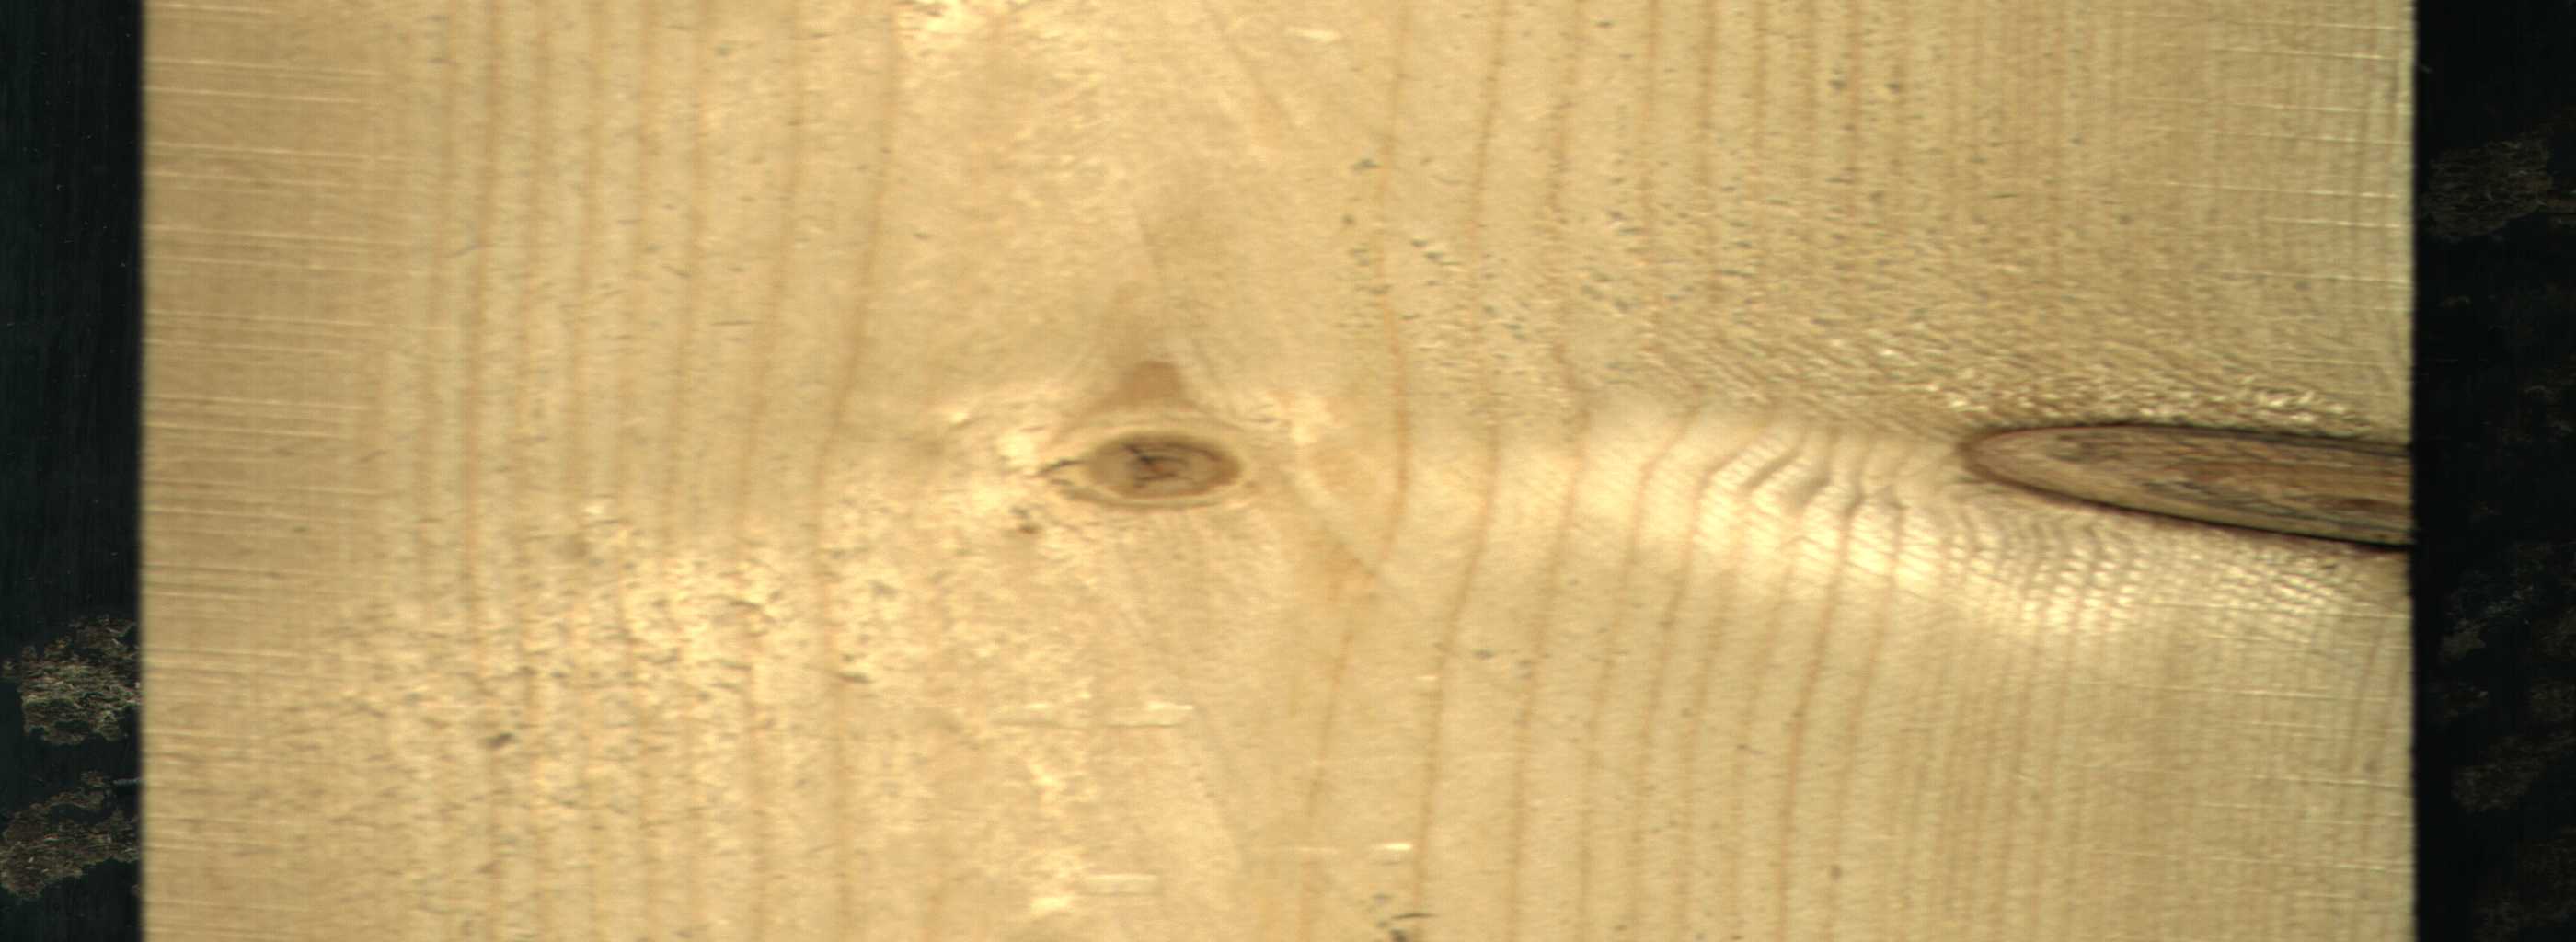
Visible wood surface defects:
Dead_Knot
Live_Knot